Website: bh-photo
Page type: cross-sells
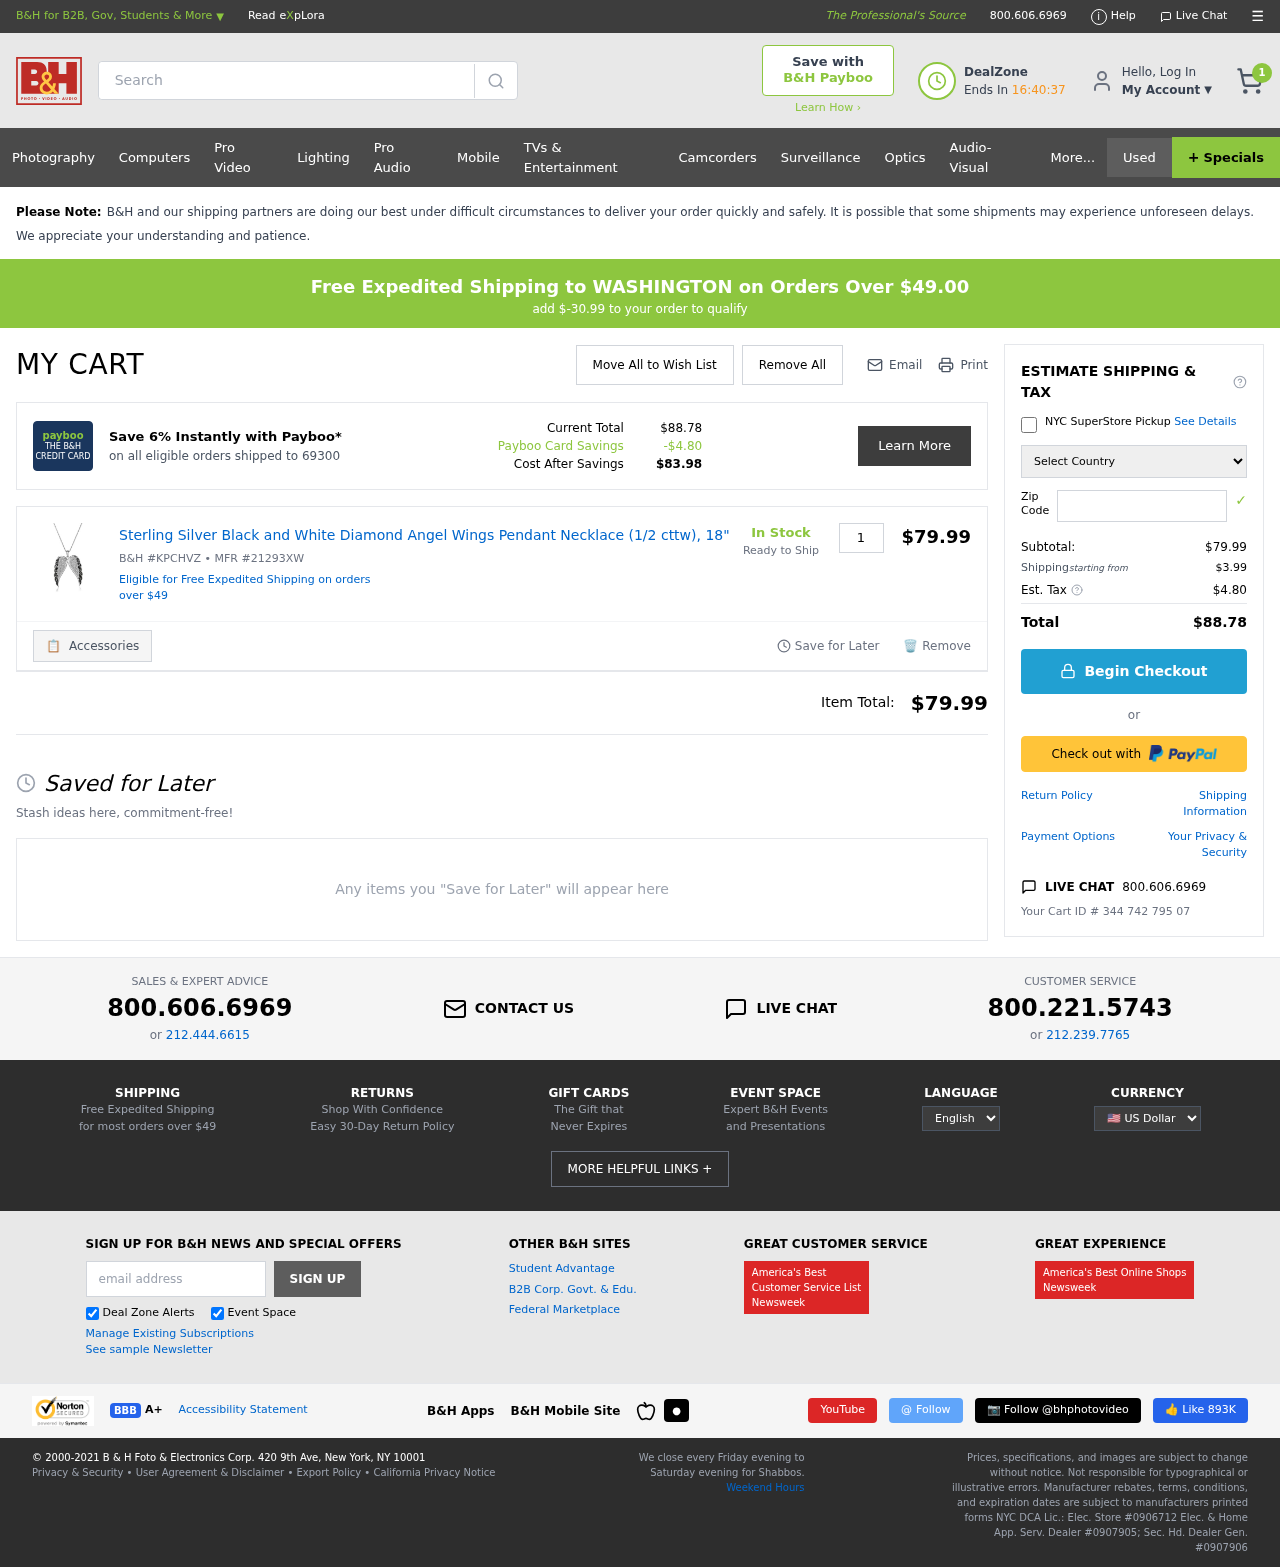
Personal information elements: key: PII_COUNTRY
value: United States
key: PII_POSTCODE
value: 69300
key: PII_STATE
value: WASHINGTON
Product elements: key: PRODUCT1_NAME
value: Sterling Silver Black and White Diamond Angel Wings Pendant Necklace (1/2 cttw), 18"
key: PRODUCT1_PRICE
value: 79.99
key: PRODUCT1_QUANTITY
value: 1
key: PRODUCT1_SKU
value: B&H #KPCHVZ
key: PRODUCT1_MFR
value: MFR #21293XW
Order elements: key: ORDER_NUM_ITEMS
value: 1
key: SHIPPING_THRESHOLD_REMAINING
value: $-30.99
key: ORDER_TOTAL
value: $88.78
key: ORDER_SUBTOTAL
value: $79.99
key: ORDER_SHIPPING_COST
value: $3.99
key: ORDER_TAX
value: $4.80
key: ORDER_ID
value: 344 742 795 07
Search elements: key: HEADER_SEARCH
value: Search
Other elements: key: PAYBOO_SAVINGS
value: -$4.80
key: COST_AFTER_SAVINGS
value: $83.98